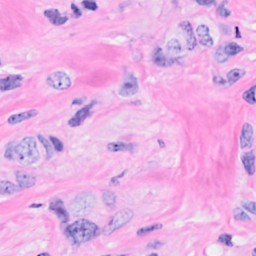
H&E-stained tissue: Breast